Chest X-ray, PA view. Patient: 55 years old, sex M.
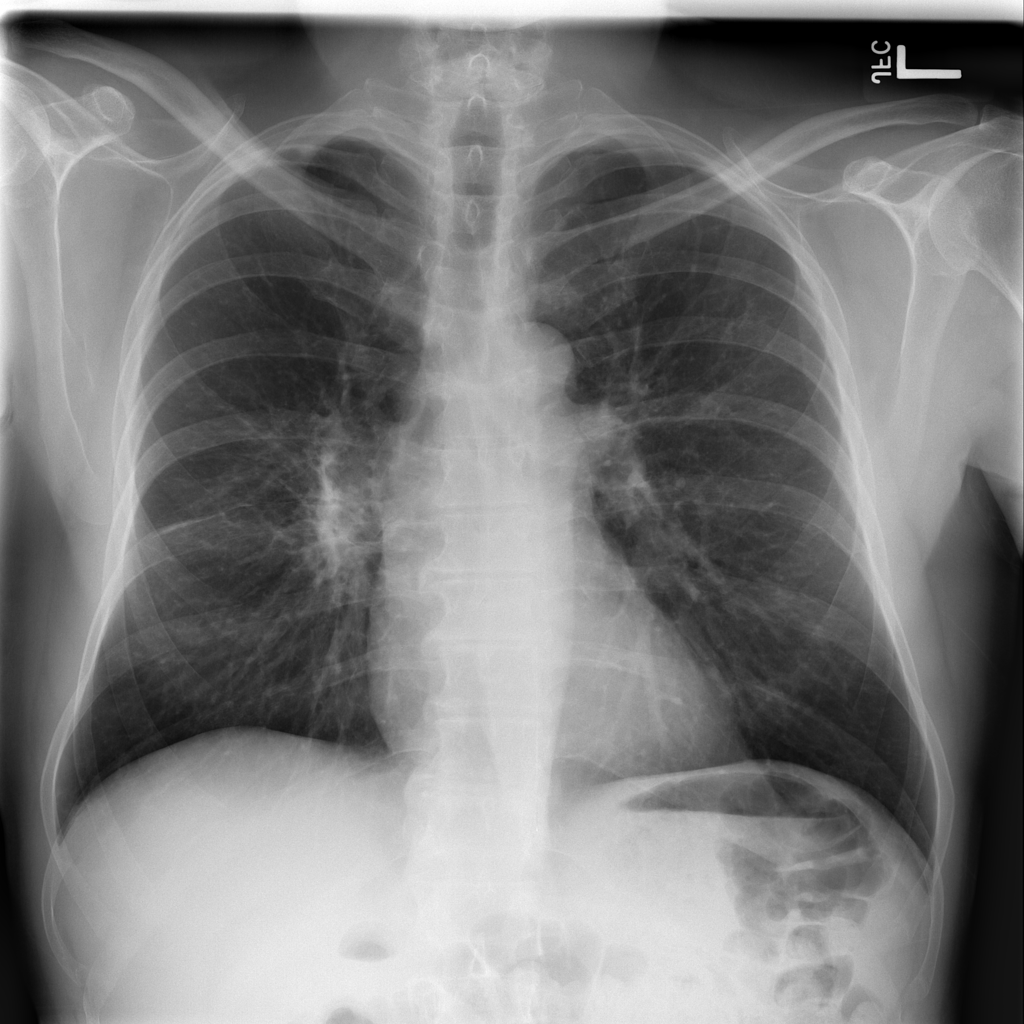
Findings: Pleural_Thickening